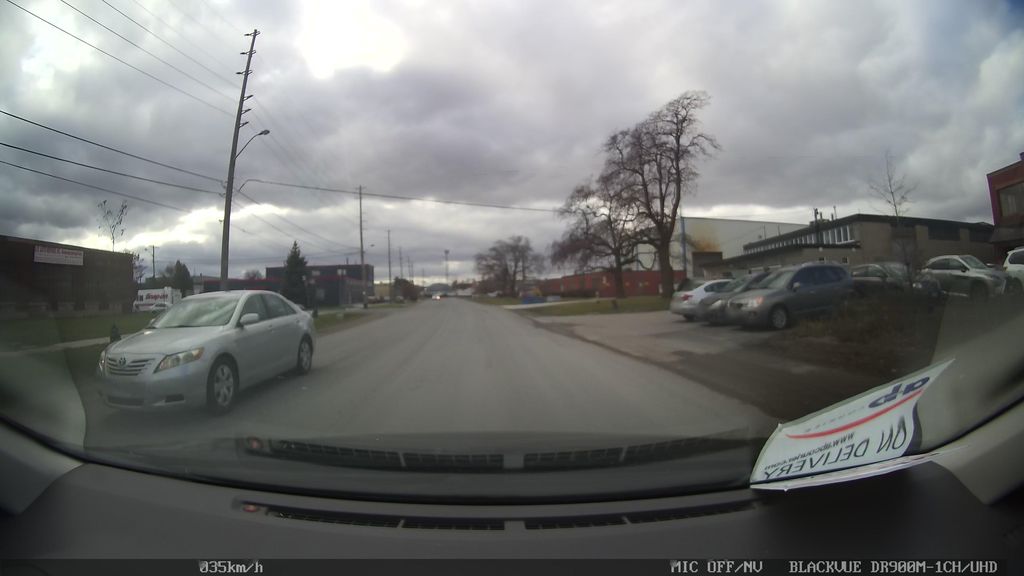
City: toronto